Aerial crown-view tile of a tropical tree (Barro Colorado Island, Panama), acquired 20241014:
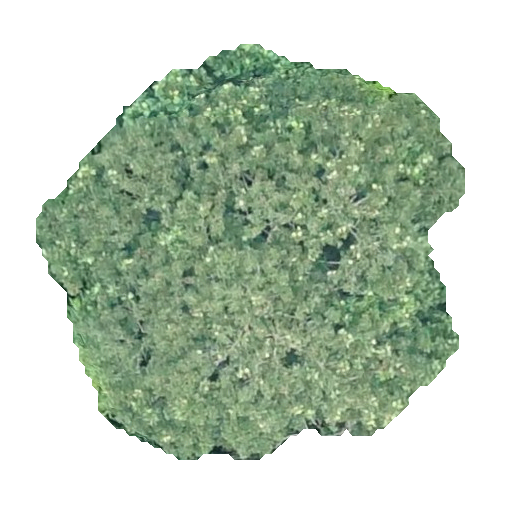
Species: Dipteryx oleifera
GBIF accepted scientific name: Dipteryx oleifera
Crown area: 203.191 m²